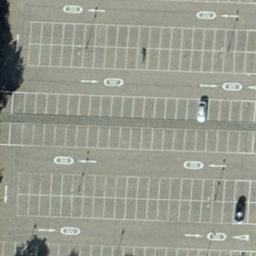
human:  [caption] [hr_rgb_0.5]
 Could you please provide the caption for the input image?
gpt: There are five rows of cars in the parking lot .

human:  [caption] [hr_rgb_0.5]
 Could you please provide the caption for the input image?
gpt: The parking lot has two parked cars but lots of parking spaces are still empty .

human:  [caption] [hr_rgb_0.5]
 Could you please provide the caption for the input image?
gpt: There is an empty parking lot .

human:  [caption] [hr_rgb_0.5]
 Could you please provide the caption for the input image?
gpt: There are two cars on the parking lot .

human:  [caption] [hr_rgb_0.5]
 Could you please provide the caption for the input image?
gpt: There are two cars and many empty space on the parking lot .